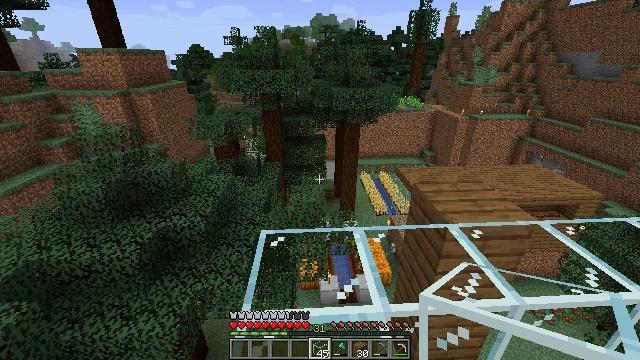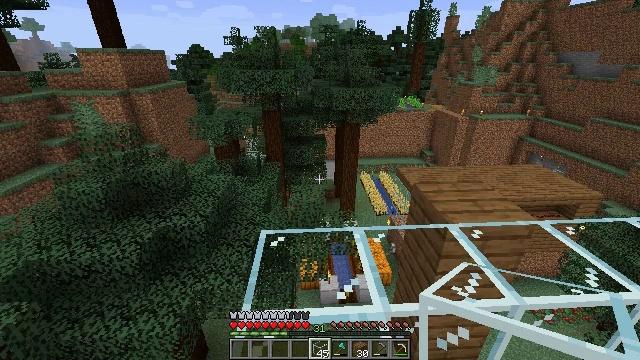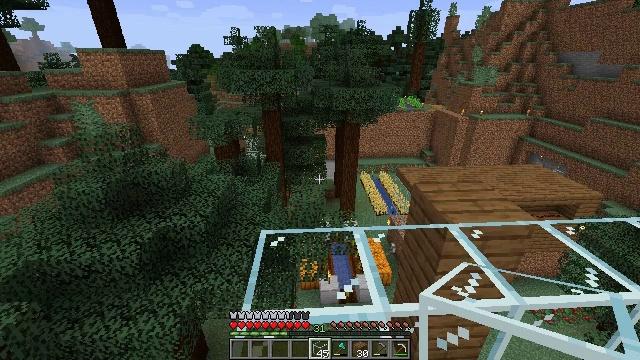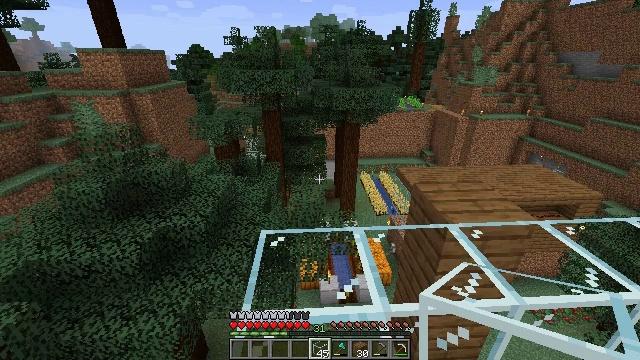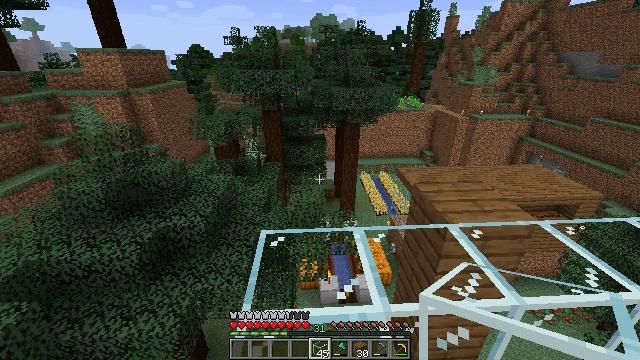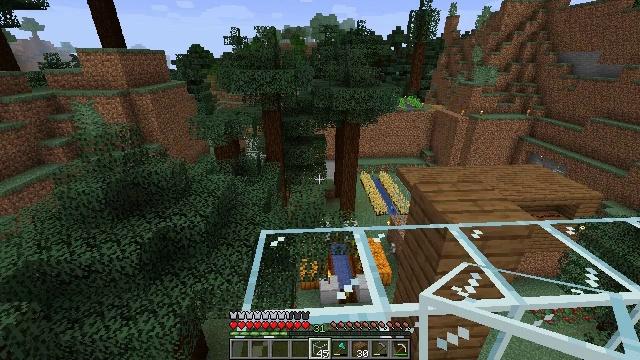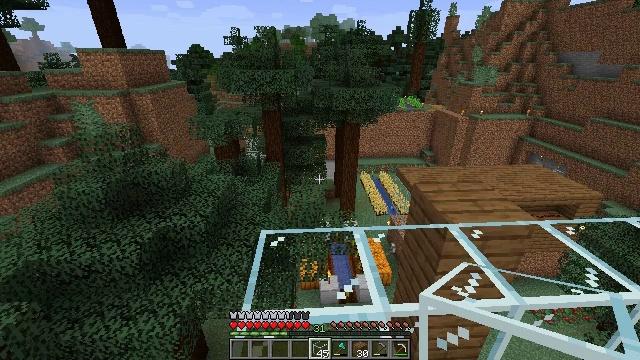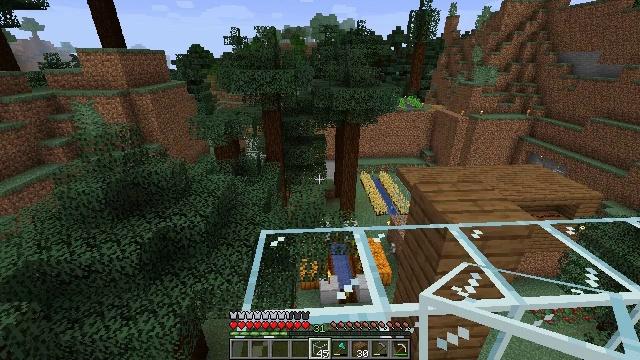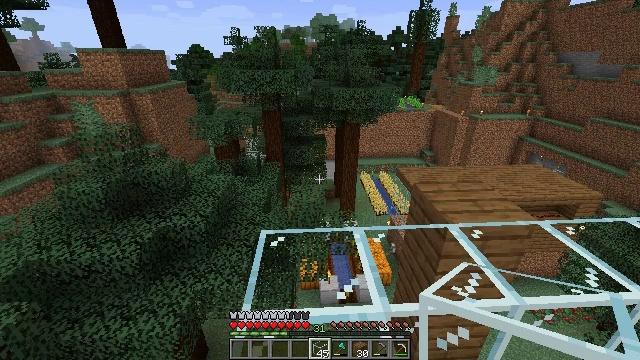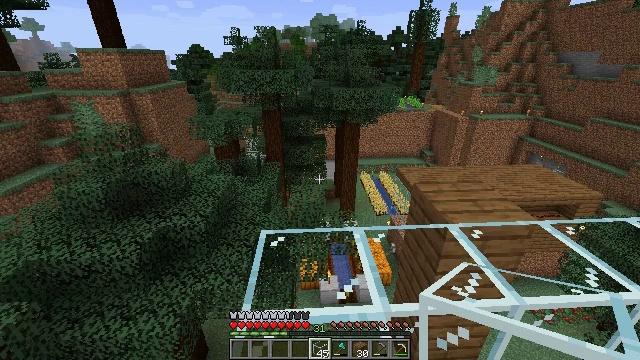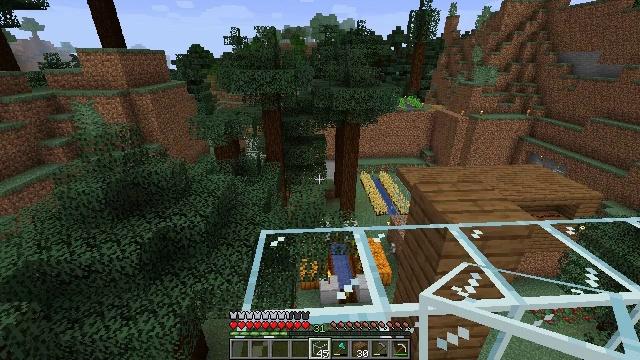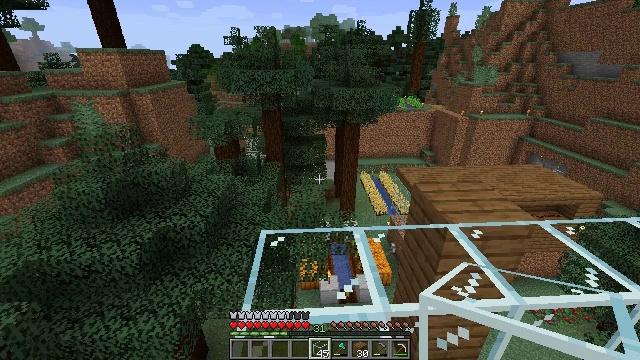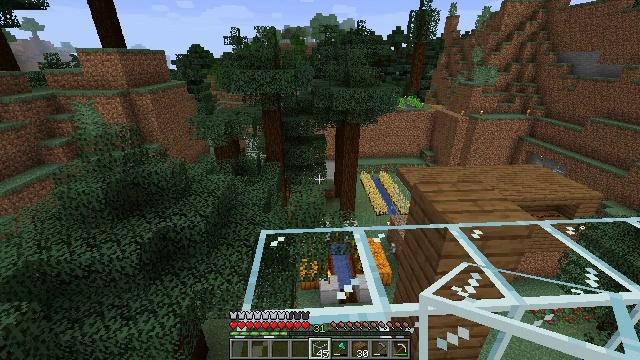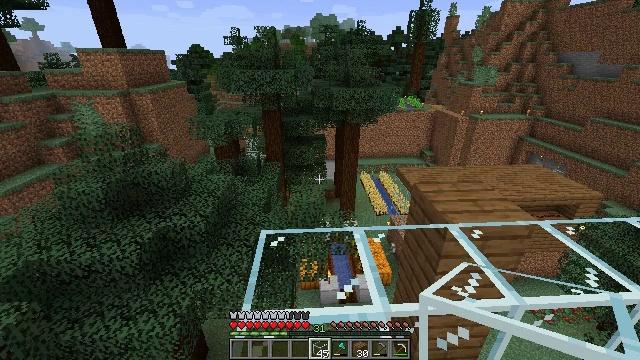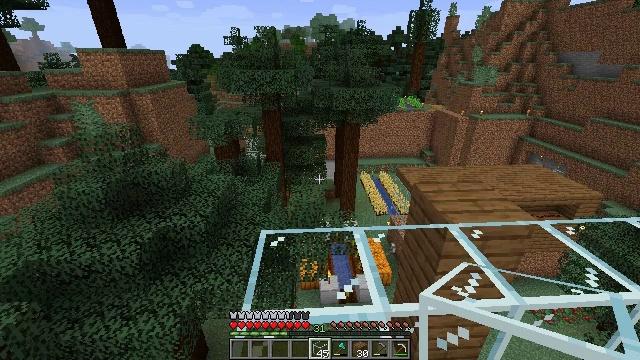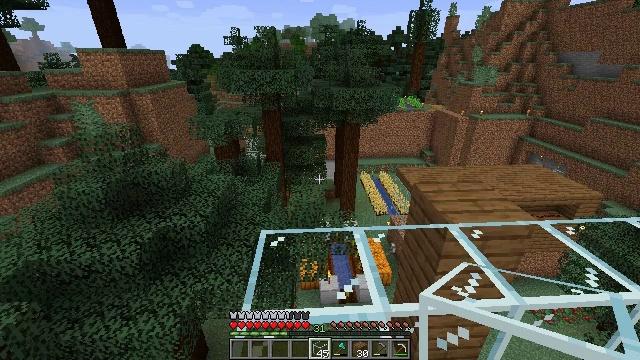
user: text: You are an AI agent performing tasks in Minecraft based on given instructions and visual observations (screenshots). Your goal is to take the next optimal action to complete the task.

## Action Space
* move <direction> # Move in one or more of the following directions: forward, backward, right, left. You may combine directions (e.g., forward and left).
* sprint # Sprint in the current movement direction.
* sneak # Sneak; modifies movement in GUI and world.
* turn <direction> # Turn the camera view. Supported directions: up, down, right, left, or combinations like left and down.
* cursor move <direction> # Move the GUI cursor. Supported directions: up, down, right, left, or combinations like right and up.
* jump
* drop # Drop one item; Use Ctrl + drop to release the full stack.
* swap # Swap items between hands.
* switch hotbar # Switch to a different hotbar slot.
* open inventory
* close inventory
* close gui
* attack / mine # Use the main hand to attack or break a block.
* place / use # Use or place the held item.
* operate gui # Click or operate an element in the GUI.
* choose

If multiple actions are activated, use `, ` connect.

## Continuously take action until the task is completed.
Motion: motion action
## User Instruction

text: Attack the spruce planks to recycle them.
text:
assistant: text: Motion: no_op
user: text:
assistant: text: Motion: no_op
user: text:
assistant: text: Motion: no_op
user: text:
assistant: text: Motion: no_op
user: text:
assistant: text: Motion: no_op
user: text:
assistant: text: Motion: no_op
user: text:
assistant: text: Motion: no_op
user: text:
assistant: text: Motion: no_op
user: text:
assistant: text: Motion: no_op
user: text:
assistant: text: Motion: no_op
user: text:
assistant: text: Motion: no_op
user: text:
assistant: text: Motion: no_op
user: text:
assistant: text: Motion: no_op
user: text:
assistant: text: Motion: no_op
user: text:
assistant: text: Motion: no_op
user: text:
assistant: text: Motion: no_op
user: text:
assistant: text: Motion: no_op
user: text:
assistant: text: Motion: no_op
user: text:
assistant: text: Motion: no_op
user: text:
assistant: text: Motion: no_op
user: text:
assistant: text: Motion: no_op
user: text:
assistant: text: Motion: no_op
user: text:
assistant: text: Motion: no_op
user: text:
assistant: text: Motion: no_op
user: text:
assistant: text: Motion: no_op
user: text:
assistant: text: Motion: no_op
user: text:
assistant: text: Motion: no_op
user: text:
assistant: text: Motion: no_op
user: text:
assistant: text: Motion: no_op
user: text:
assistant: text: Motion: no_op